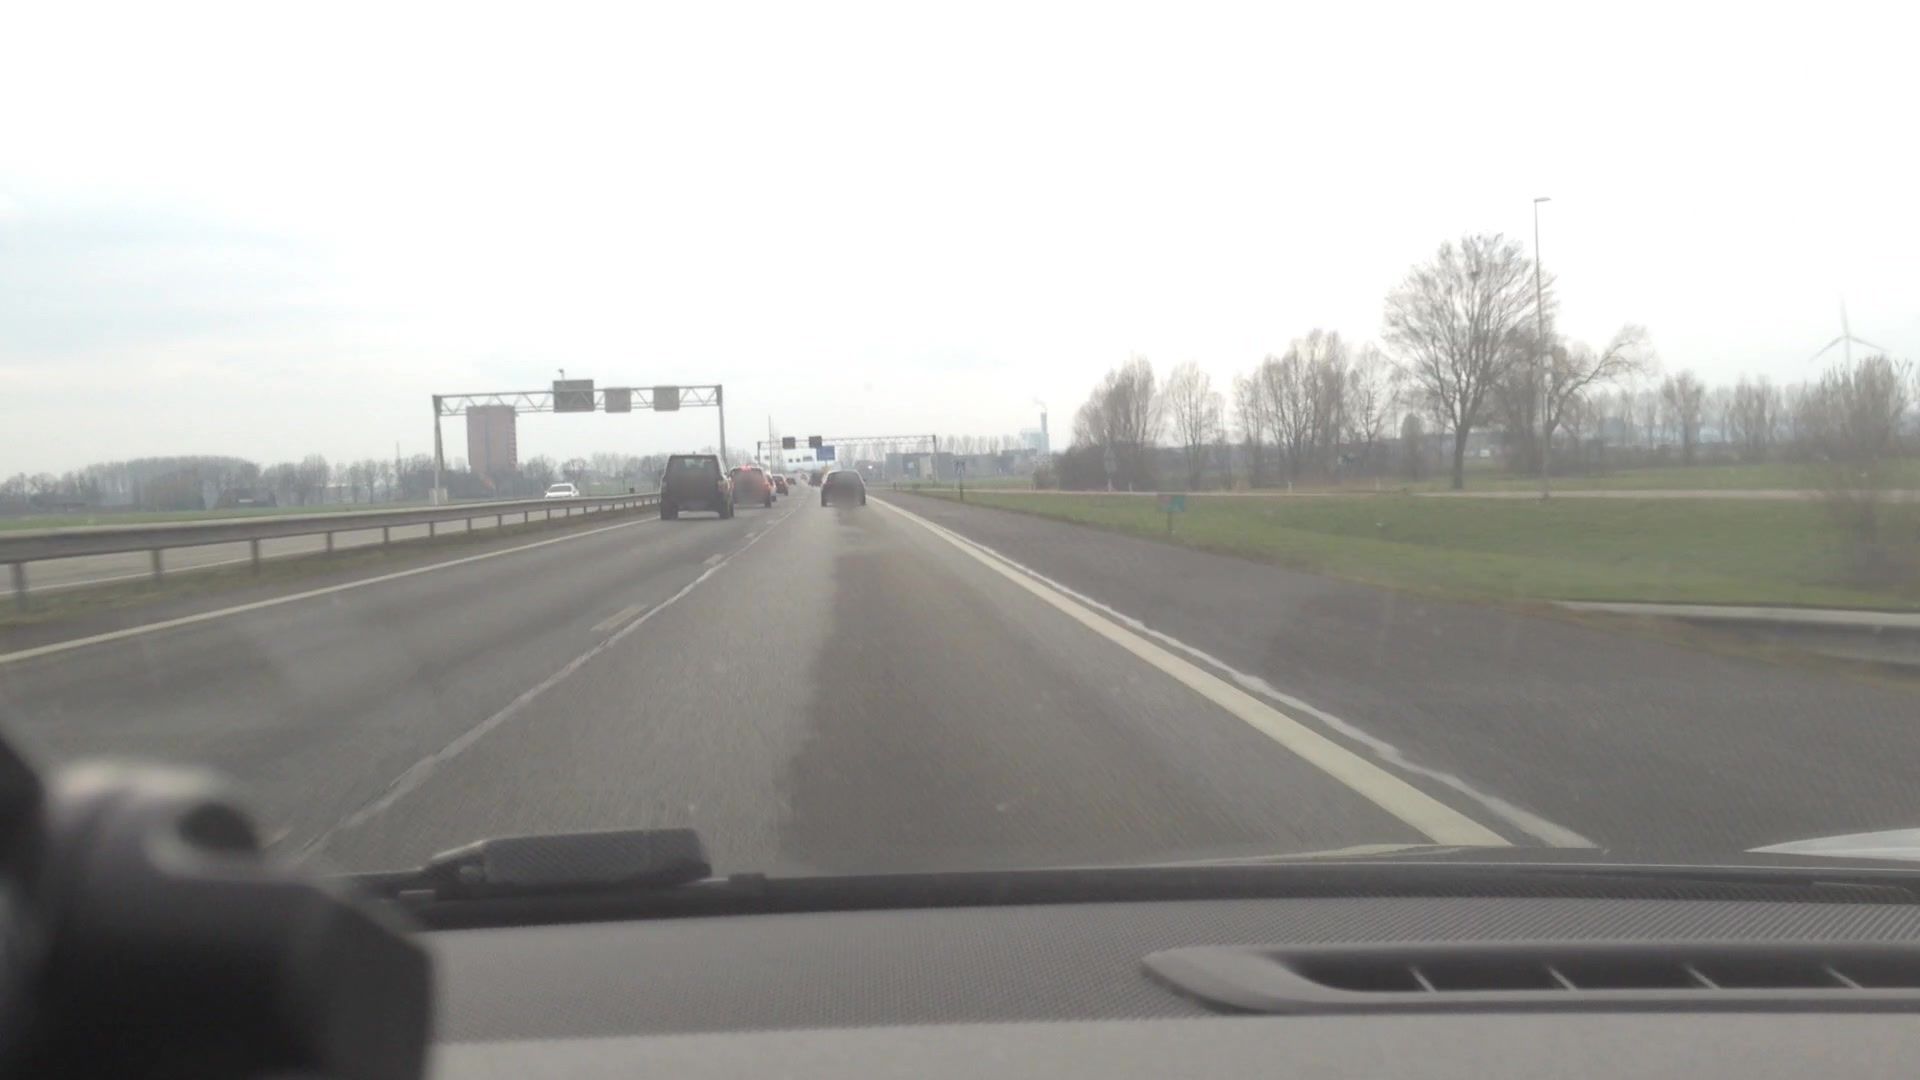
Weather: cloudy
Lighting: day
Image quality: slightly poor
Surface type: driving surface
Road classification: rest_area
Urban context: suburban or peri-urban
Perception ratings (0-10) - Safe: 1.02, Lively: 2.48, Beautiful: 5.59, Boring: 6.34, Depressing: 3.07, Wealthy: 0.92